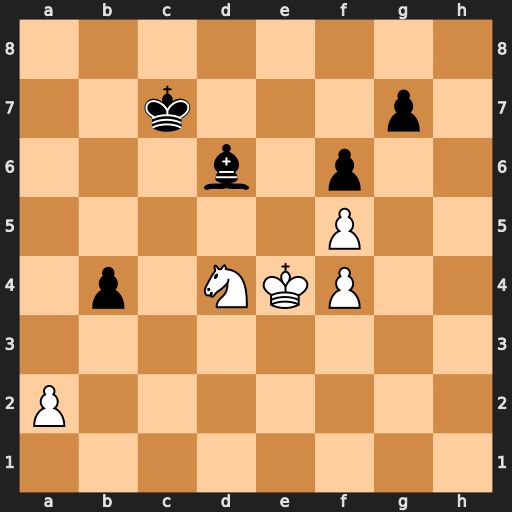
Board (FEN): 8/2k3p1/3b1p2/5P2/1p1NKP2/8/P7/8
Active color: w
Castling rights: -
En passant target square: -
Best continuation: Nb5+ Kc6 Nxd6 b3 axb3